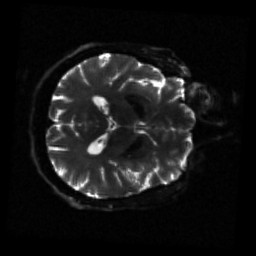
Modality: sbref
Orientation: axial
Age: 62
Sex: male
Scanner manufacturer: siemens
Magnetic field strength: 3 T
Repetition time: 3.23 s
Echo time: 0.0892 s